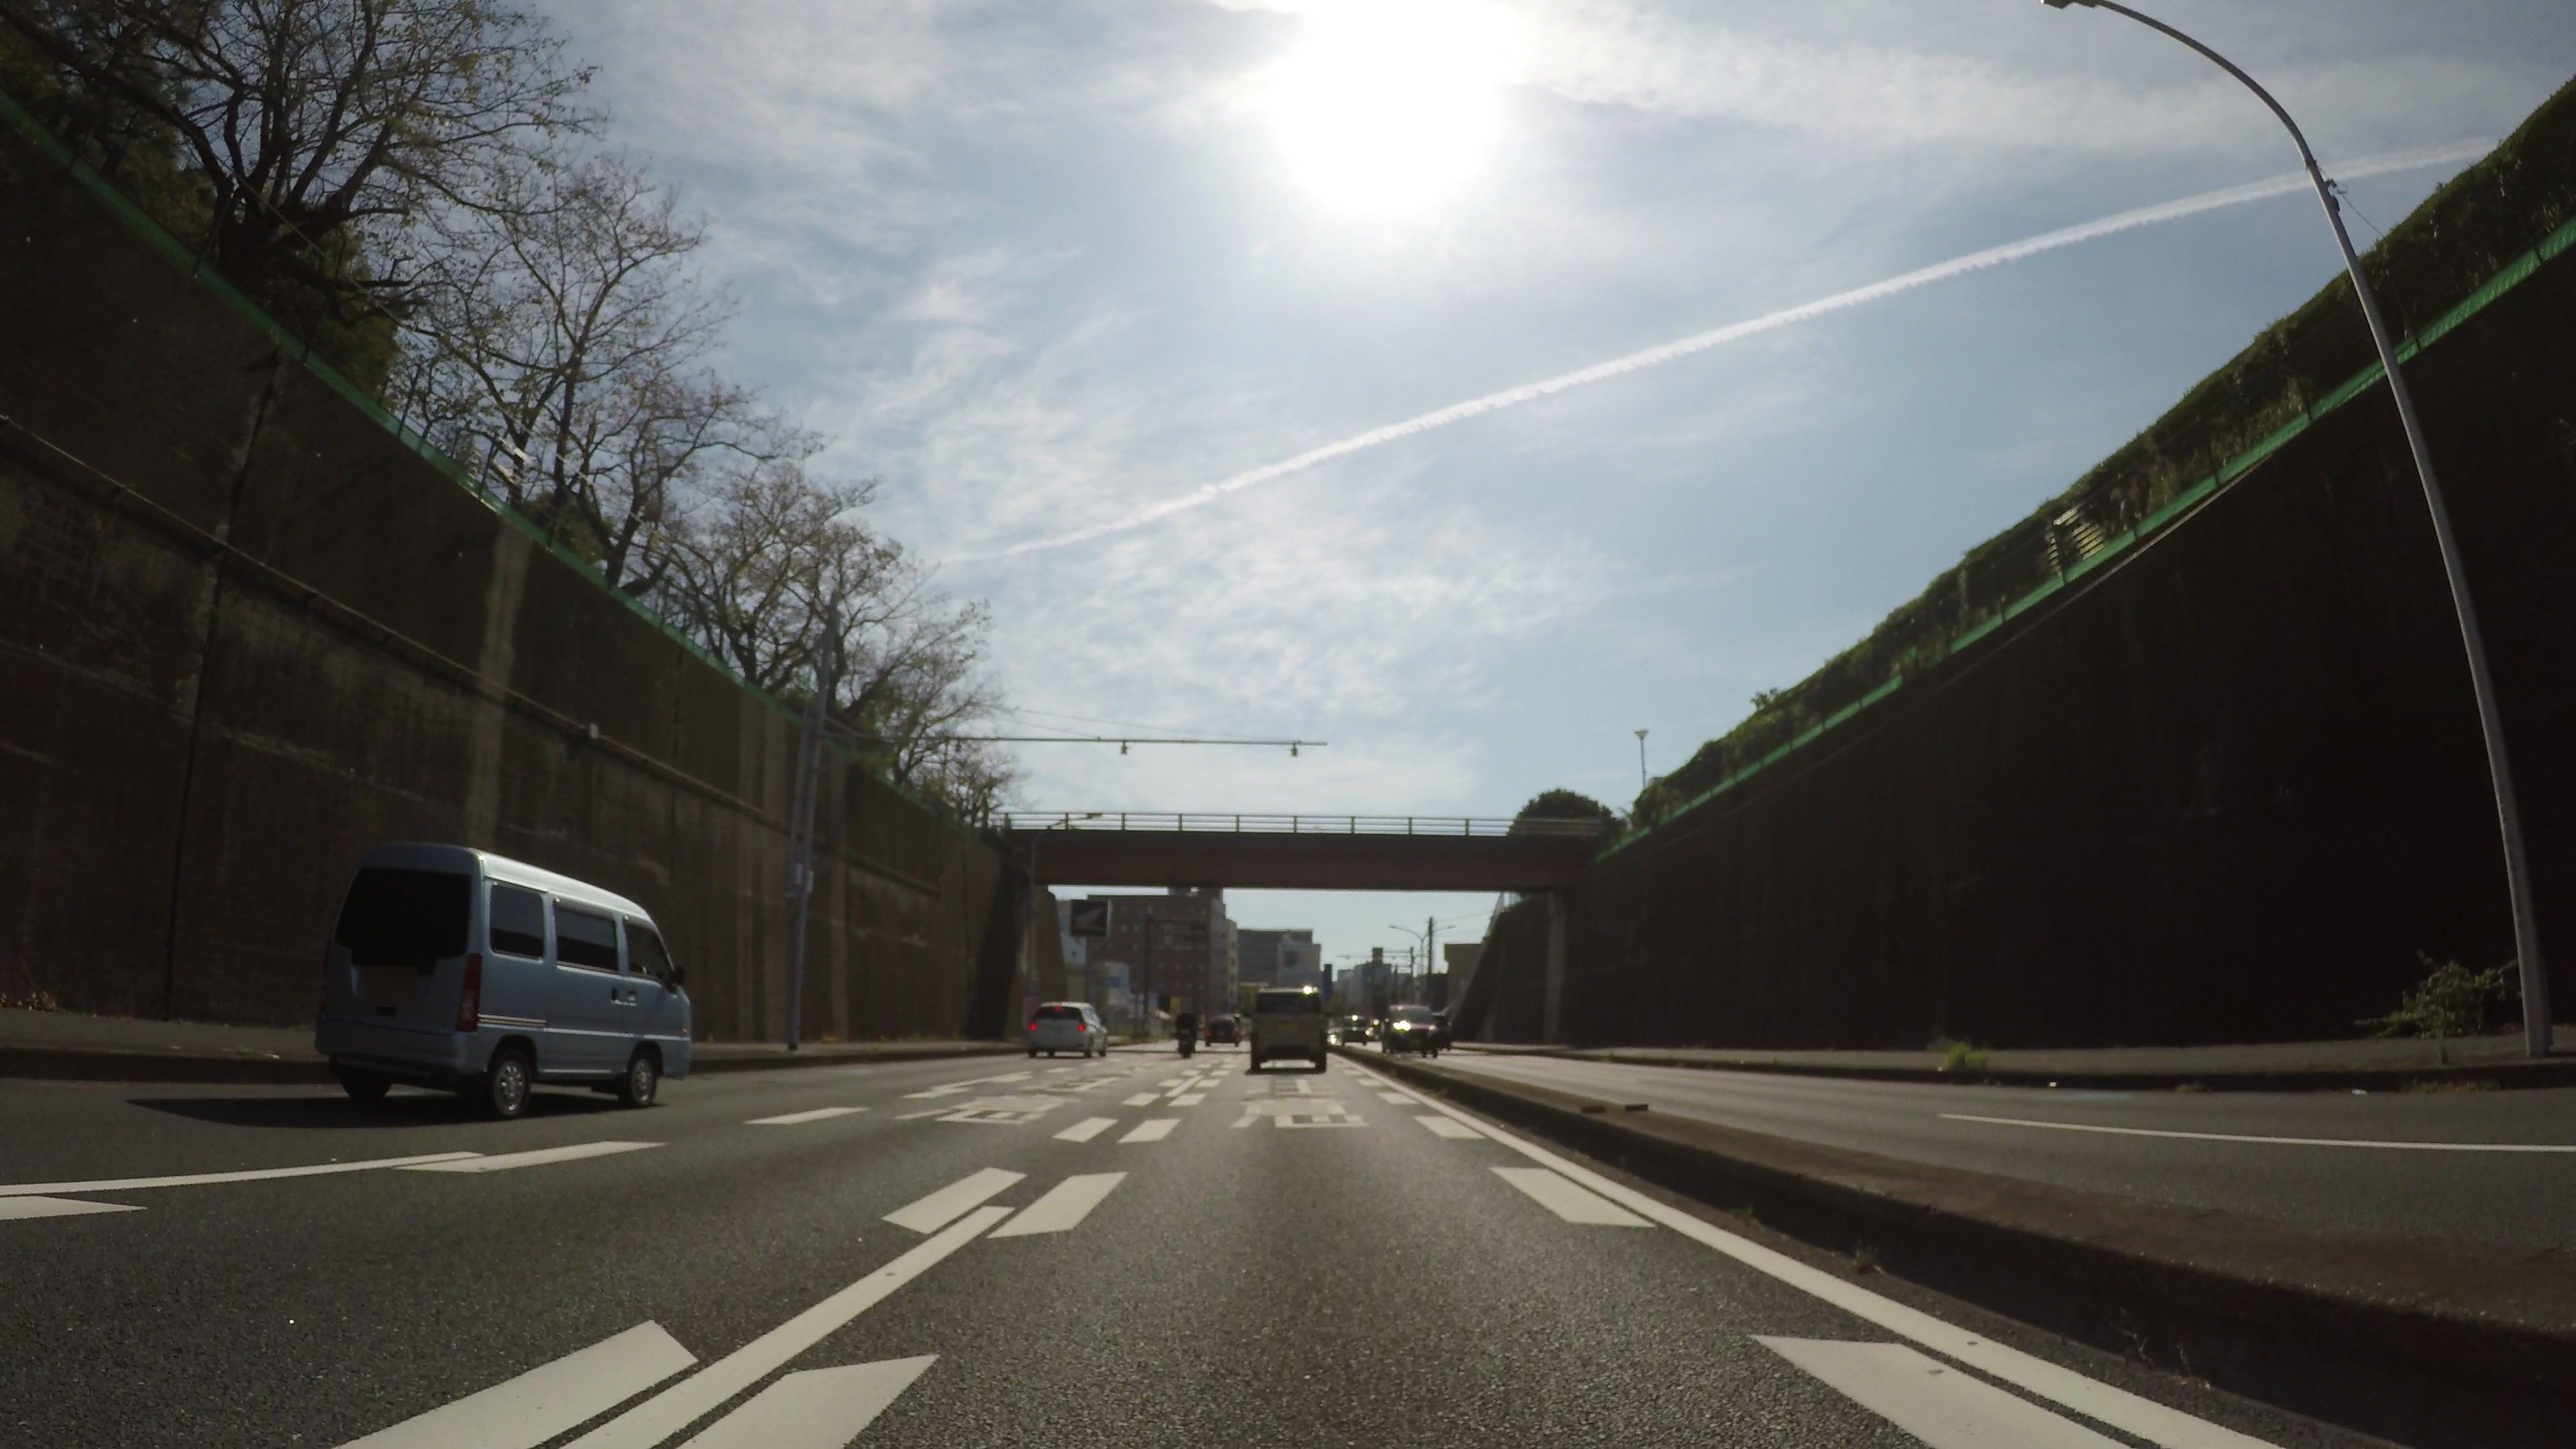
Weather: cloudy
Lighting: day
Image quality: good
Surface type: driving surface
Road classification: trunk
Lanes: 2
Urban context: semi-dense urban cluster
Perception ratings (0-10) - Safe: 2.57, Lively: 1.45, Beautiful: 8.44, Boring: 5.1, Depressing: 6.58, Wealthy: 2.35